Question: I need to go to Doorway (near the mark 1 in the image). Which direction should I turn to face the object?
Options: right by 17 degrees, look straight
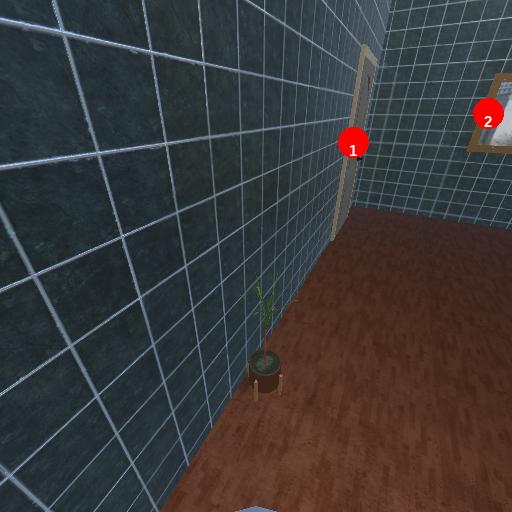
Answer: right by 17 degrees